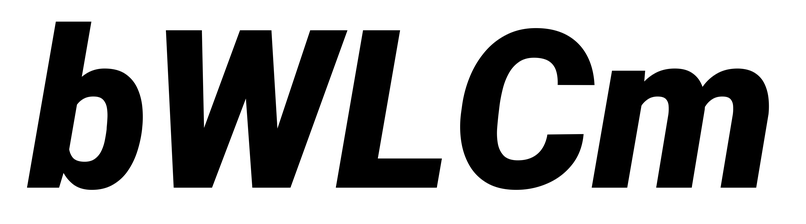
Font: Roboto-Italic_Black_Italic